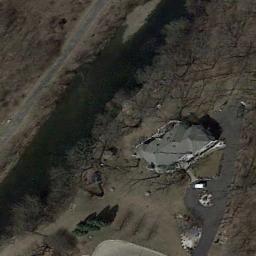
Label: residential